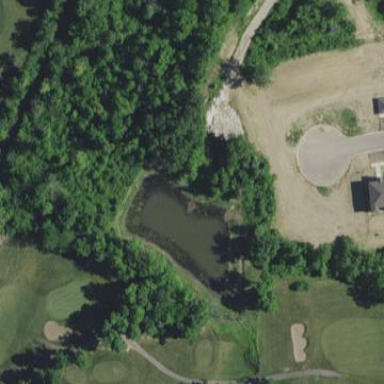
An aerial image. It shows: Water hazard on golf course. The hazard is natural water feature.